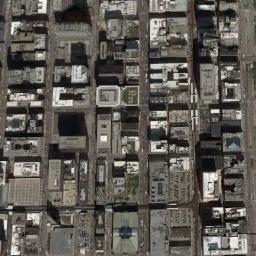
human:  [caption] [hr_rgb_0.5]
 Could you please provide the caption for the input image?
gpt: There are many densely arranged buildings and several roads and many trees in a business district .

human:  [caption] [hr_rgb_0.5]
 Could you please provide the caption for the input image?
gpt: There are several white buildings .

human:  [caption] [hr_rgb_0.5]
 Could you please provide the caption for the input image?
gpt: A commercial area has lots of buildings arranged neatly and some roads go through the commercial area .

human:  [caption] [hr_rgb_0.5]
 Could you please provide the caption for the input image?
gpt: The commercial area is consist of many buildings .

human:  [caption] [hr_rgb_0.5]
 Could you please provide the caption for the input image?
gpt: There are many buildings arranged neatly on a commercial area .